Field crop: tomato
Growth stage: 2
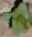
Species: solanum